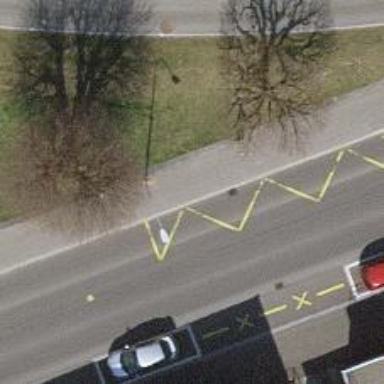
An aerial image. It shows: Asphalt sidewalk.